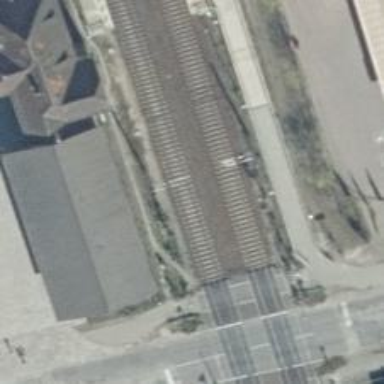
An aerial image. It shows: Light railway signal with repeated crossing indication.